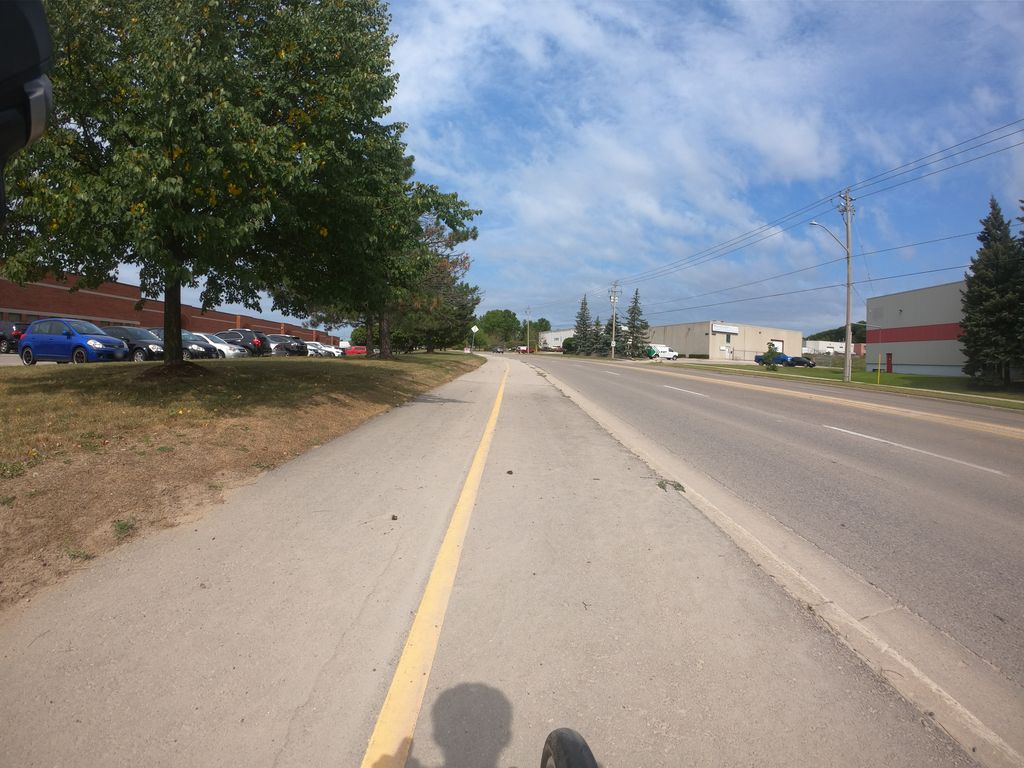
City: kitchener-waterloo